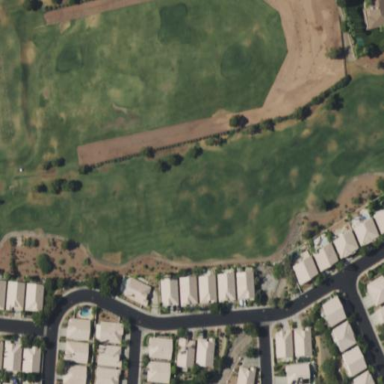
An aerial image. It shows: Area with grass used as rough in golf course.